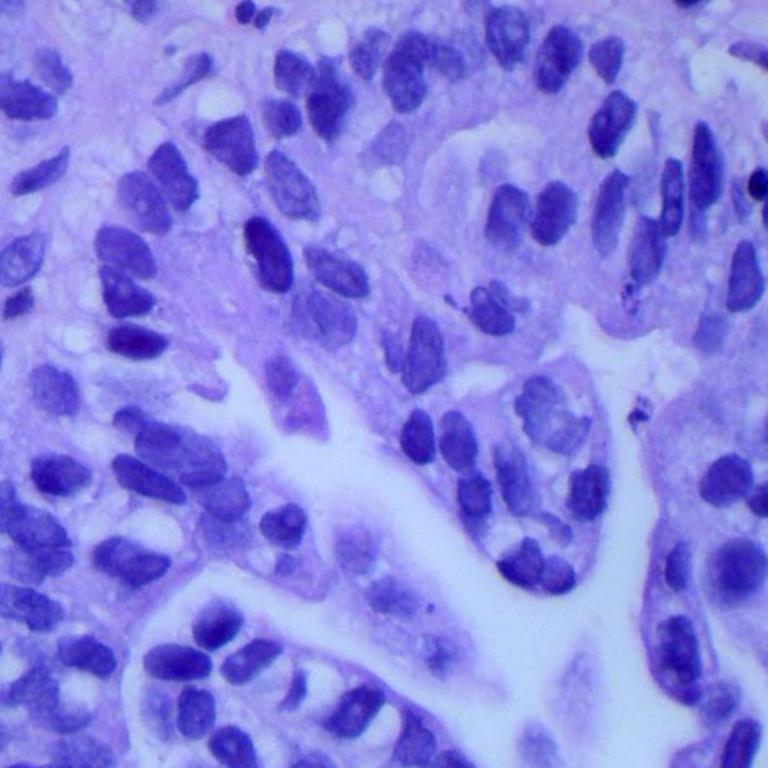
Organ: lung
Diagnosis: adenocarcinomas